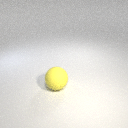
large yellow rubber sphere